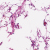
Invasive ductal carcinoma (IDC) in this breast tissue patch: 0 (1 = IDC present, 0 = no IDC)